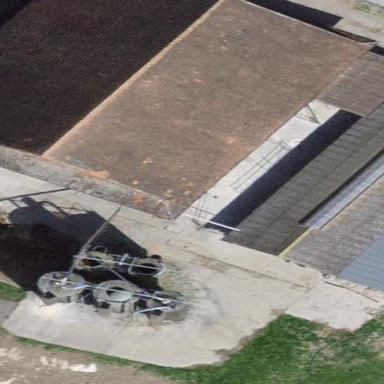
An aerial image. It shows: Stable.